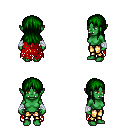
a pixel art fantasy rpg character, female body template, orc, green skin, red tattered cape, gold greaves, green unkempt hairstyle, white cloth bandages, four views (front, back, left, right), 2x2 character sprite sheet, small pixel art, hard edges, no anti-aliasing